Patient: sex M, age 81
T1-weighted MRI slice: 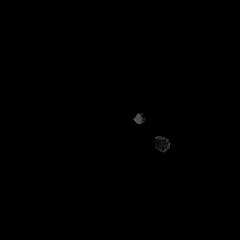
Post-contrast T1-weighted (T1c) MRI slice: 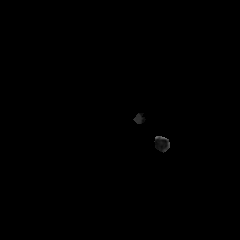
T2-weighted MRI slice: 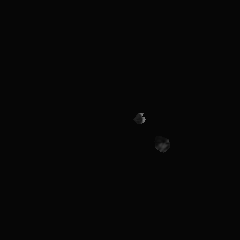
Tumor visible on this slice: no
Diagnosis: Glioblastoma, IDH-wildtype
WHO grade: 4